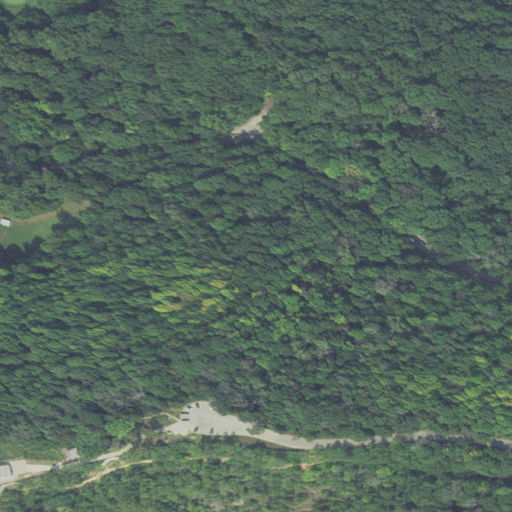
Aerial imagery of cliff(s) in Wisconsin named Granddad Bluff containing deciduous forest, mixed forest, low intensity development, evergreen forest, open development, and medium intensity development